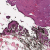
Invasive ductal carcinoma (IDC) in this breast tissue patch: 0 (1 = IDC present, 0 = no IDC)